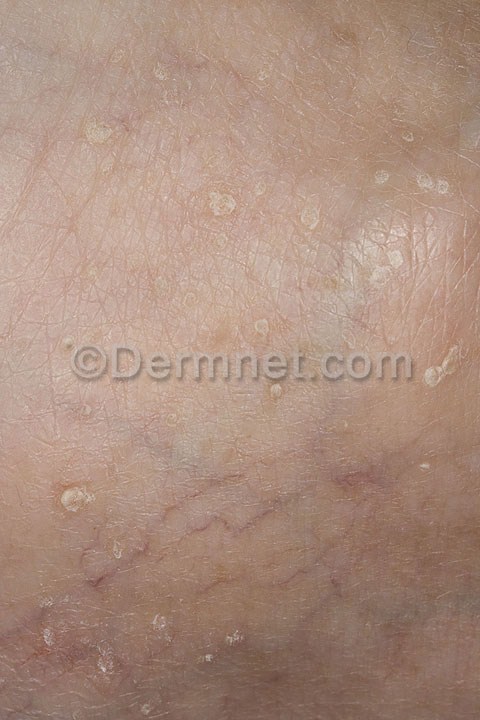
Disease: Seborrheic Keratoses and other Benign Tumors